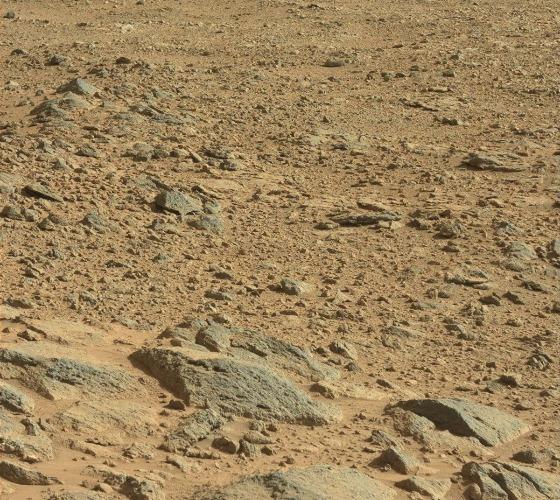
Terrain classes present: Gravel / Sand / Soil, Rock, Shadow